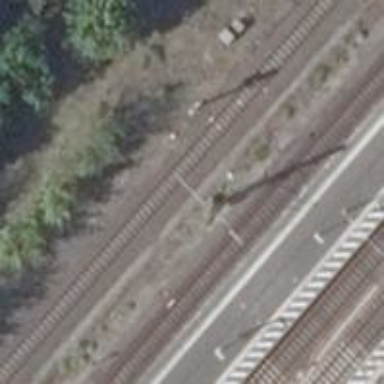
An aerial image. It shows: Railway track with electrified contact lines. This is siding track.